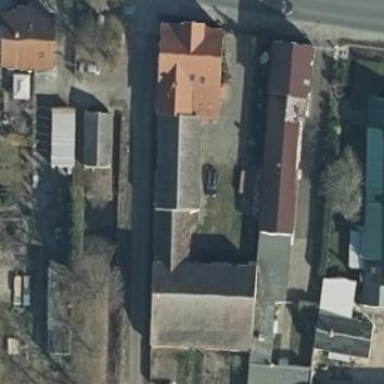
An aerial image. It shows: Residential building.